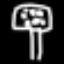
Label: mushroom